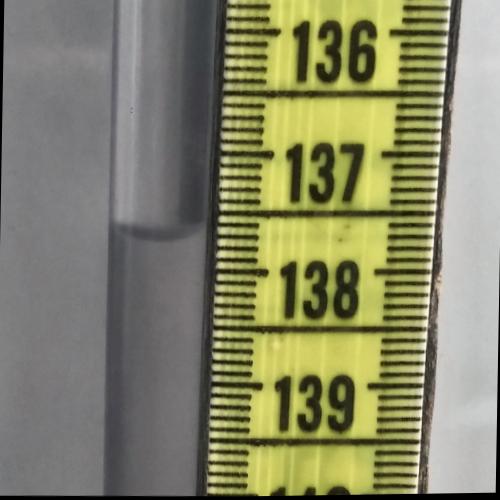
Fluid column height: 137.7 cm